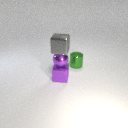
small gray metal cube above small purple metal cube